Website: bh-photo
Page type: customer-info-address
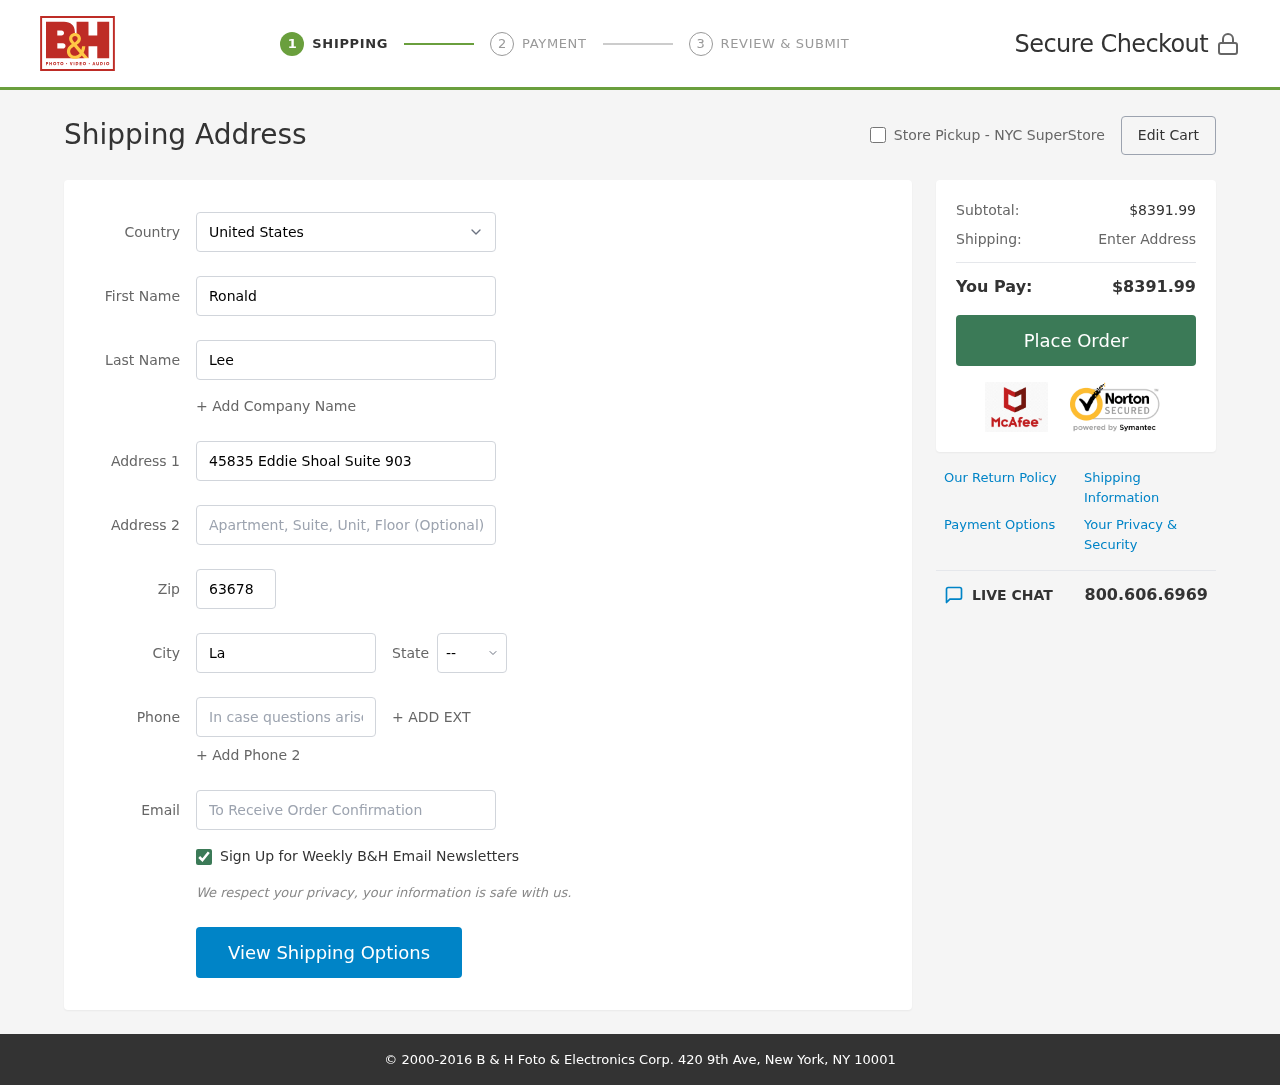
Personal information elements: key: PII_CITY
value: Lake Michael
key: PII_COUNTRY
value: United States
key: PII_EMAIL
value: rlee@hotmail.com
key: PII_FIRSTNAME
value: Ronald
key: PII_LASTNAME
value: Lee
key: PII_PHONE
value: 9486807003
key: PII_POSTCODE
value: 63678
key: PII_STATE_ABBR
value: MH
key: PII_STREET
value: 45835 Eddie Shoal Suite 903
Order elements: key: ORDER_SUBTOTAL
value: $8391.99
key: ORDER_TOTAL
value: $8391.99